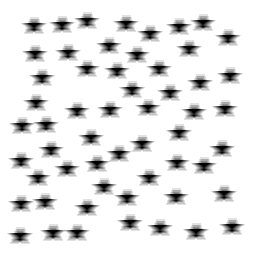
Squares: 0
Triangles: 0
Stars: 56
Total shapes: 56